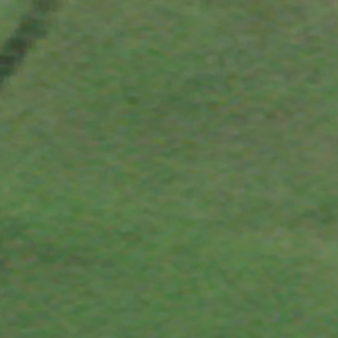
Label: other